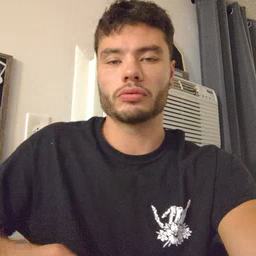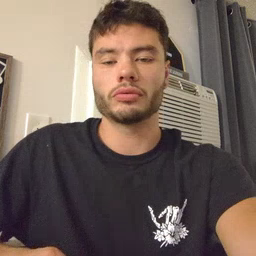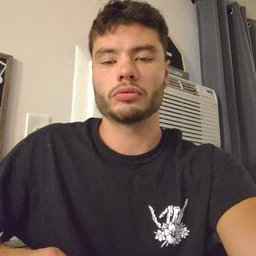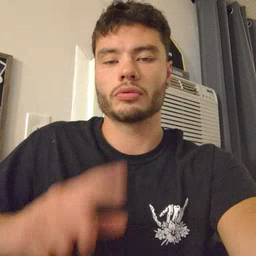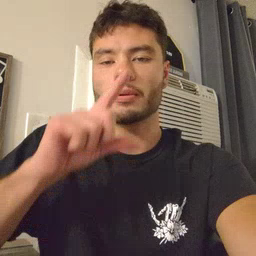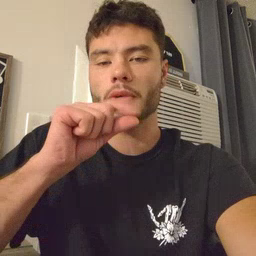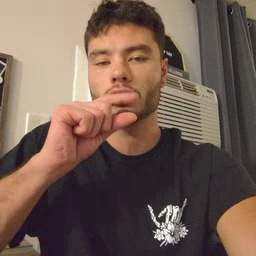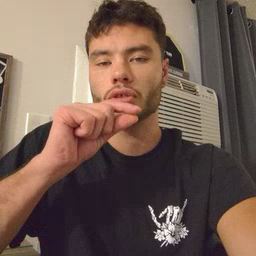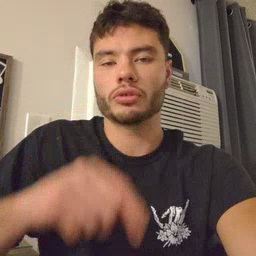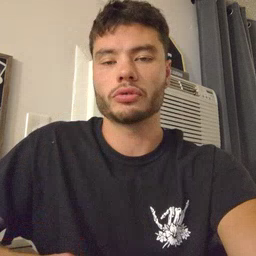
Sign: bird